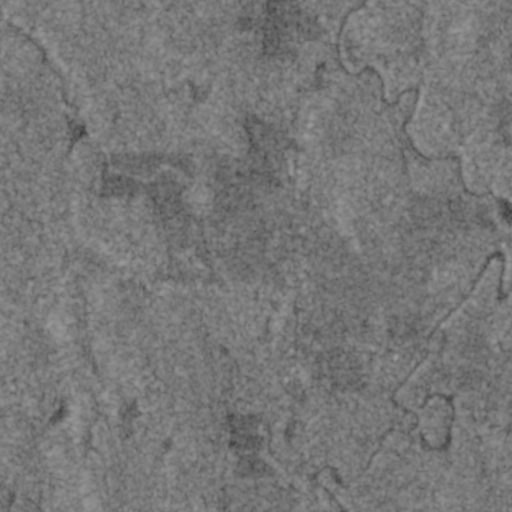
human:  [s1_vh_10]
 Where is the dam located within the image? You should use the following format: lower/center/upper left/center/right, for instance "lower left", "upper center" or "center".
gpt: The dam is located in the center right of the image.
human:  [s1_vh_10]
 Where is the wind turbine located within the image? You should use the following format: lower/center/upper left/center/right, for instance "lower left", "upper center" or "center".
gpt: The wind turbine is located in the center of the image.
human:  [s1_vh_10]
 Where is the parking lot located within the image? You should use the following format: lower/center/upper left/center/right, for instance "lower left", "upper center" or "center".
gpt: There is no parking lot in the image.

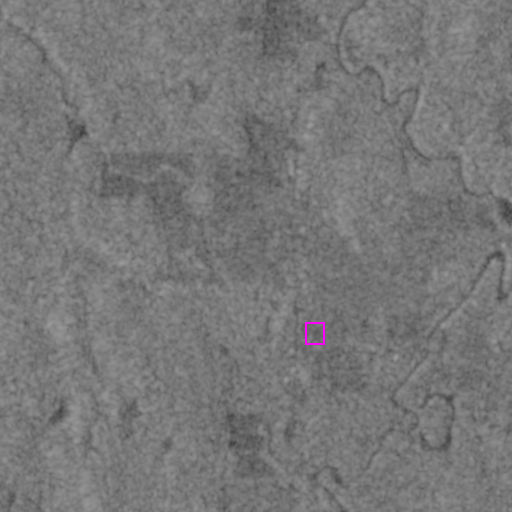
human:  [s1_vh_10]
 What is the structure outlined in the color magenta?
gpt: The structure outlined in magenta is a park.
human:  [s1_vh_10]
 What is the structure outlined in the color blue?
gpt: There is no blue outline.